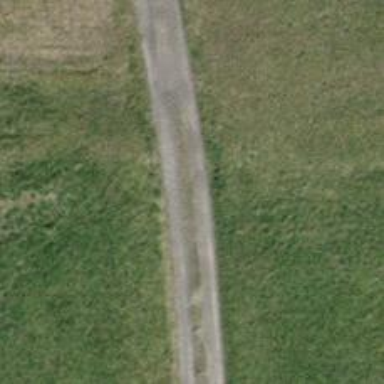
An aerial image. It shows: Compacted track with grade2 level.